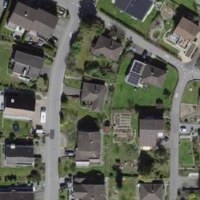
EUNIS habitat code: 55
Species observed at this site:
Prunus padus